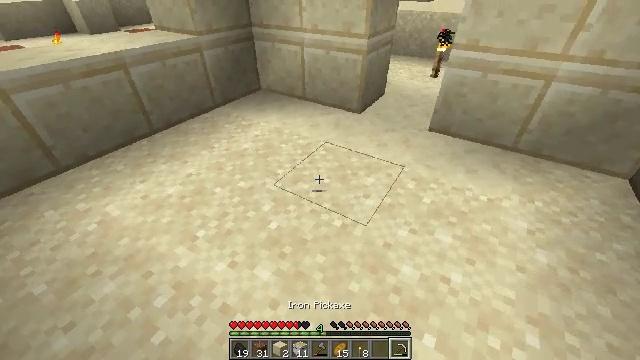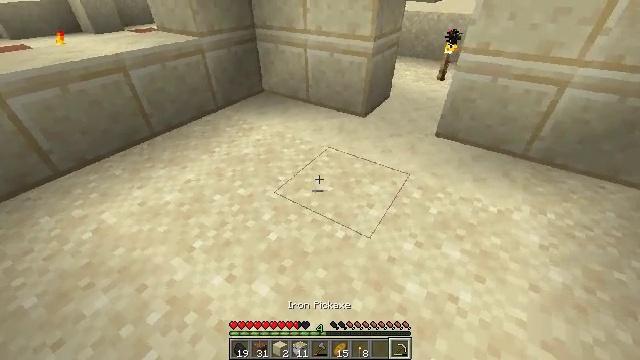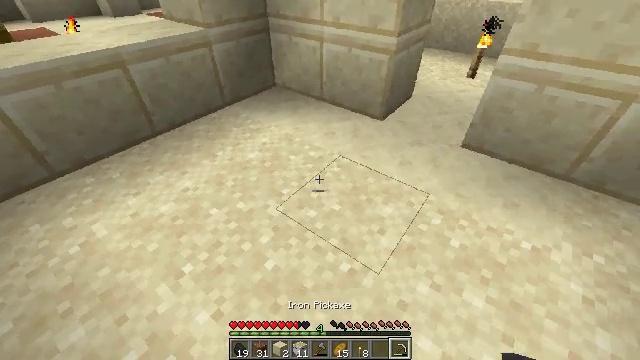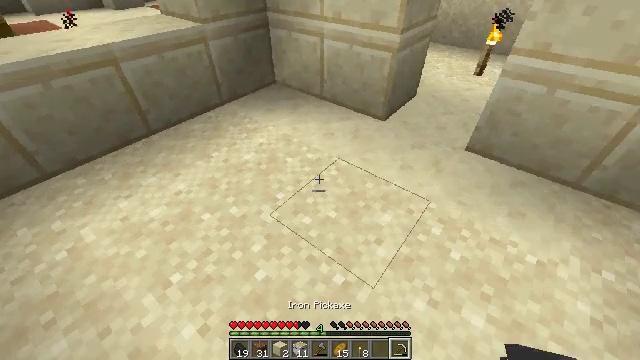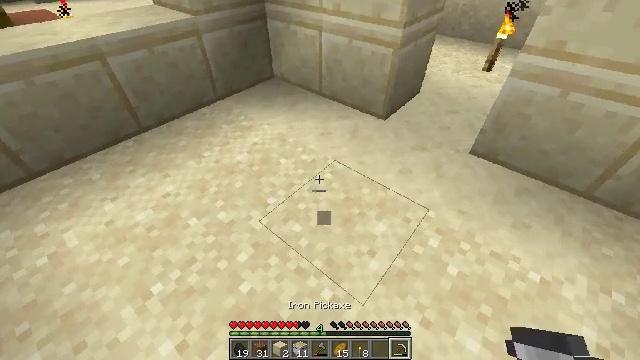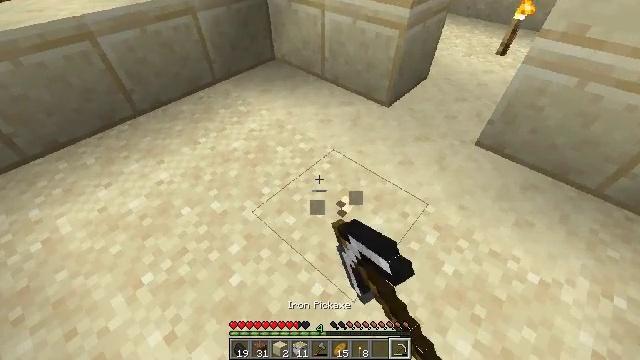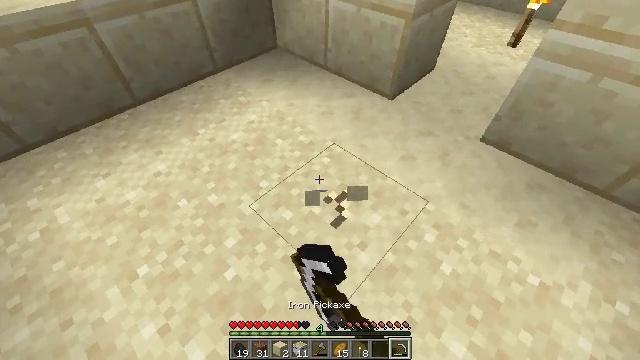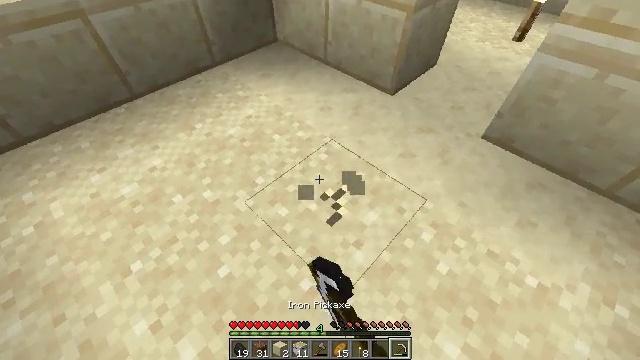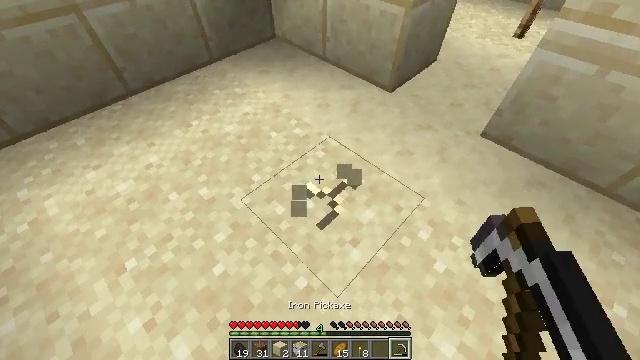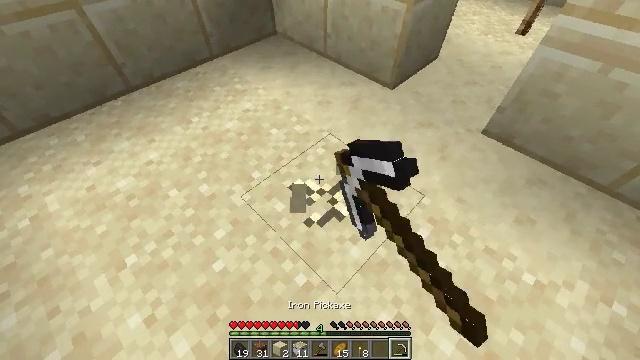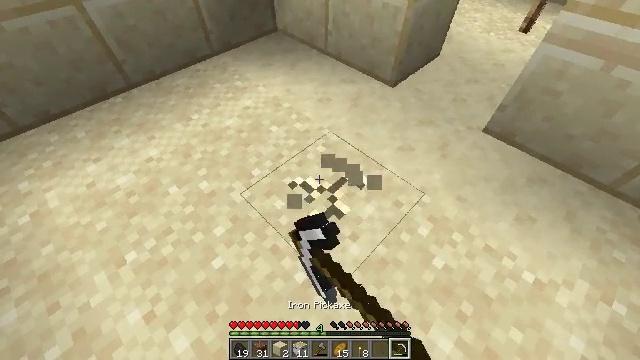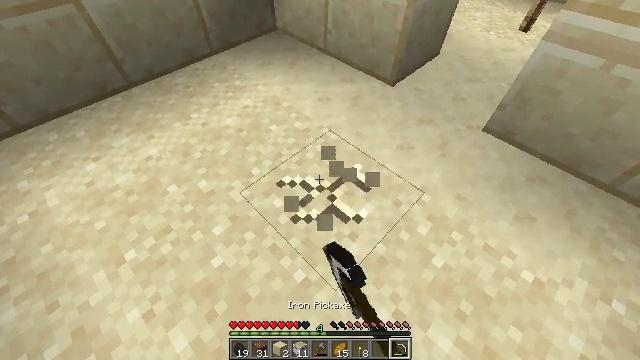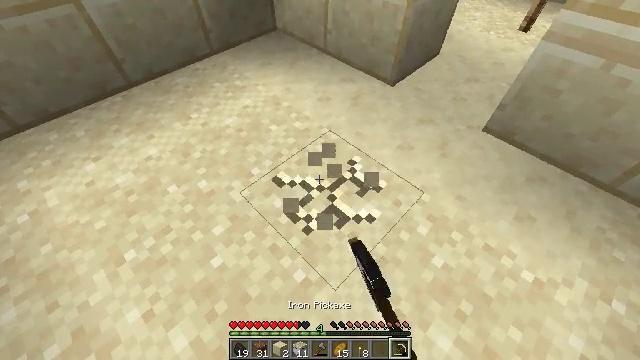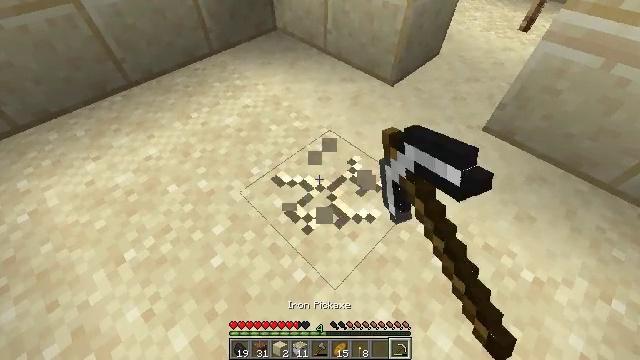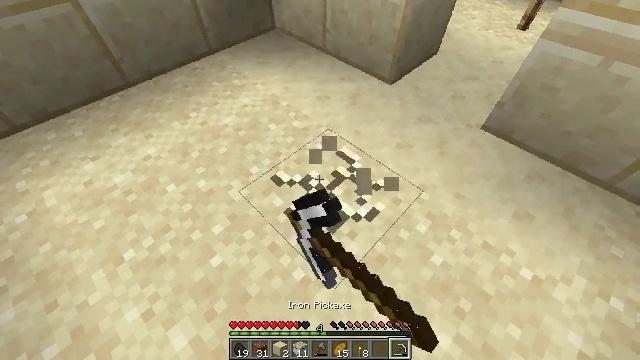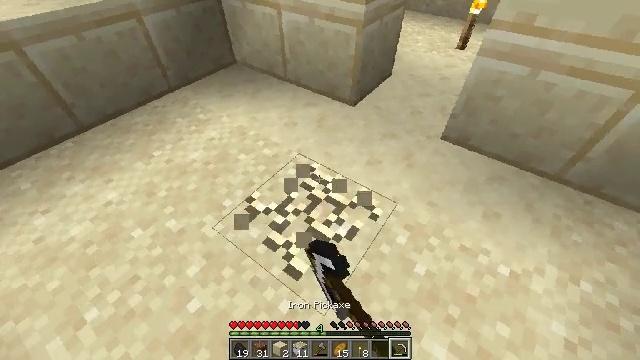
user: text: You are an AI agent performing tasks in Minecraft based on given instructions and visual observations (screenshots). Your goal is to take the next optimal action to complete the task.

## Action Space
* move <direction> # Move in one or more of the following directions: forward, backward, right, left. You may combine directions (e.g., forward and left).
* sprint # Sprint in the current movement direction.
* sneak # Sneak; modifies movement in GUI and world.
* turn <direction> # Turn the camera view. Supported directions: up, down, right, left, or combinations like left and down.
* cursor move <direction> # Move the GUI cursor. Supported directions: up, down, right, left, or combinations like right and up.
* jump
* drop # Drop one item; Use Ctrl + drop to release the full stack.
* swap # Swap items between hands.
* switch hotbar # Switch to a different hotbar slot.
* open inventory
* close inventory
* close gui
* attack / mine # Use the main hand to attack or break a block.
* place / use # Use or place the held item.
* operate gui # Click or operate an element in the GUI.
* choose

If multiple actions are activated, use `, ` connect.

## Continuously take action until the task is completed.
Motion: motion action
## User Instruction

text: Break the smooth sandstone to collect it.
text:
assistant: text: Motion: move forward
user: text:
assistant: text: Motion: move forward and move right, turn left and down
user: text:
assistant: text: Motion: move forward and move right, turn left and down
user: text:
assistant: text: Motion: move forward and move right, turn left and down, attack / mine
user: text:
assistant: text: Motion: turn left and down, attack / mine
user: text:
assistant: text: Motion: turn left and down, attack / mine
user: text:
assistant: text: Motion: turn down, attack / mine
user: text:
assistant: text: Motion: attack / mine
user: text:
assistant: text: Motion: attack / mine
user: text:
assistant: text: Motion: attack / mine
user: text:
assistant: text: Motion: attack / mine
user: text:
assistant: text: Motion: attack / mine
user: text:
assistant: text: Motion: attack / mine
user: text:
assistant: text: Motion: attack / mine
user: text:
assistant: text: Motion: turn right and up, attack / mine
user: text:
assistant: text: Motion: turn right and up, attack / mine
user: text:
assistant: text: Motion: attack / mine
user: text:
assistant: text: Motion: attack / mine
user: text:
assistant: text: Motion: attack / mine
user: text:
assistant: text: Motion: attack / mine
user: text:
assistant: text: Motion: attack / mine
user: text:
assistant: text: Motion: attack / mine
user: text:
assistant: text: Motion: attack / mine
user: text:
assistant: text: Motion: attack / mine
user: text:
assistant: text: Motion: attack / mine
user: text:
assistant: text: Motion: attack / mine
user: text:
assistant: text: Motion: move right, attack / mine
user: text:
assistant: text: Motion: move right, turn left, attack / mine
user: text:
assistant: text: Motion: move right, turn left, attack / mine
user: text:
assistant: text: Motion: move right, turn left and up, attack / mine